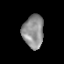
Tissue: prostate
Cell type: T cells
Senescence score: 0.3114
Nuclear area (px): 671
Mean DAPI intensity: 145.565